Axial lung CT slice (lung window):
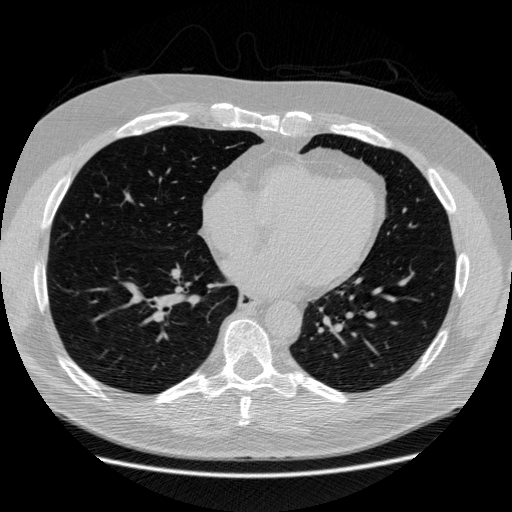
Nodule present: no